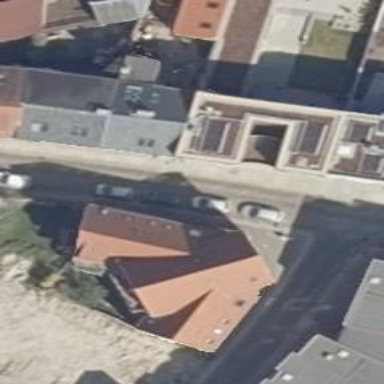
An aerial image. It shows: Gabled roof on building that houses apartments.